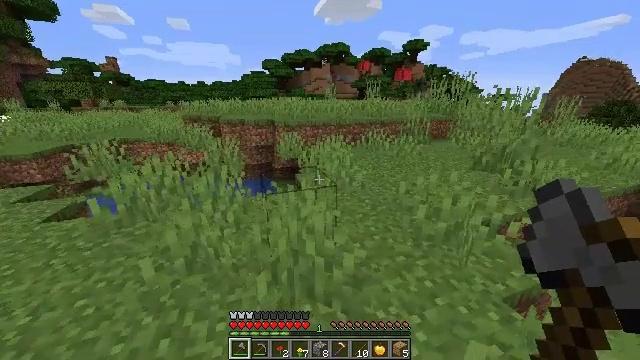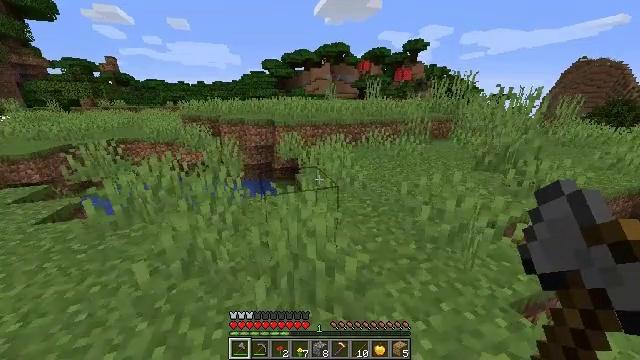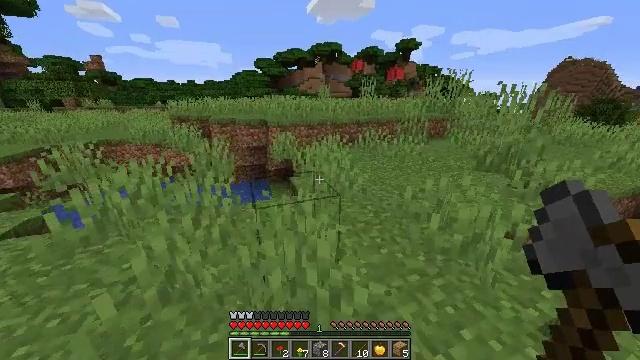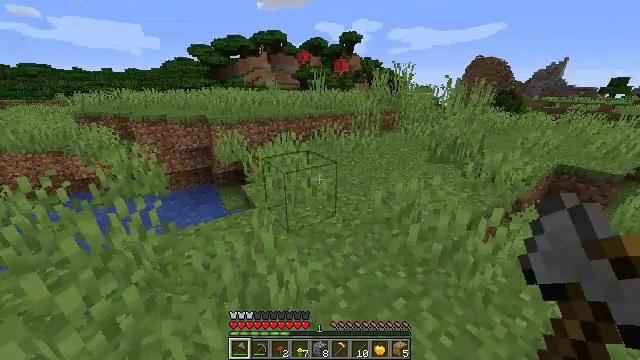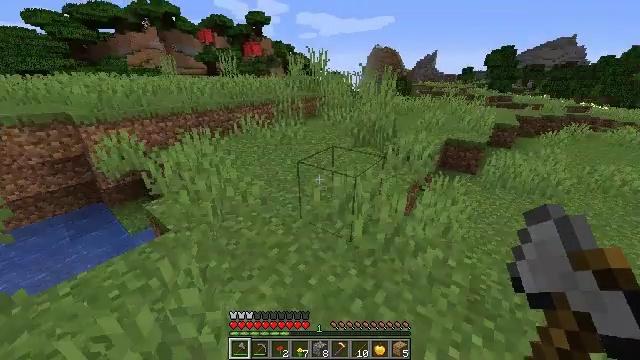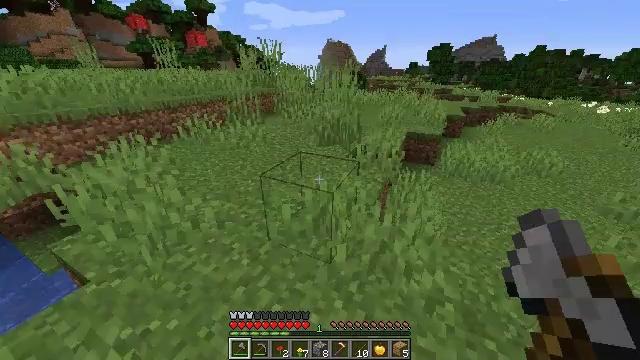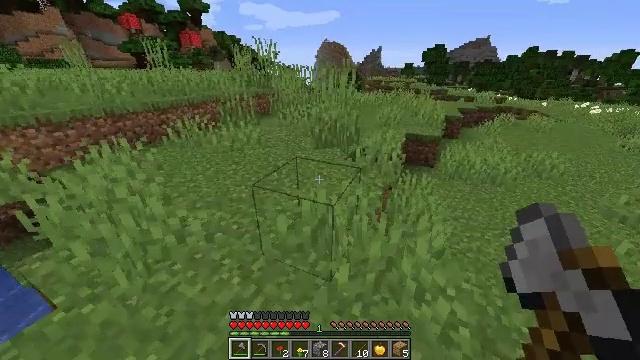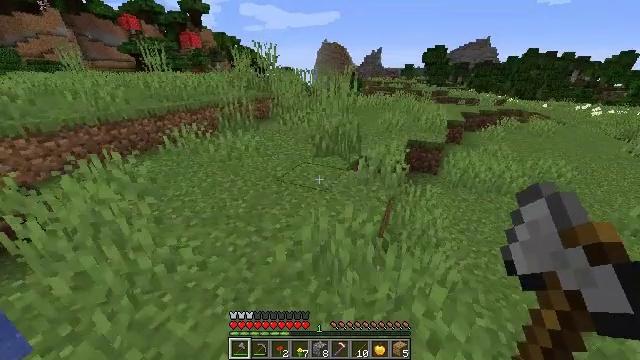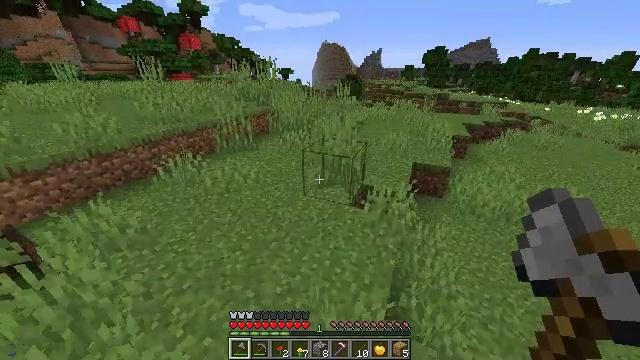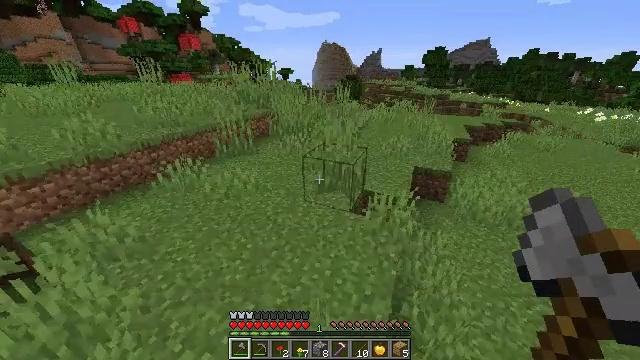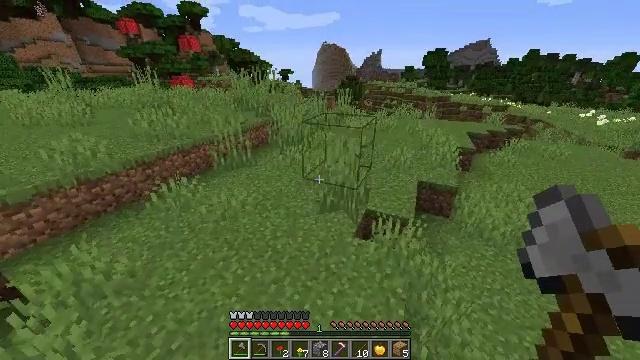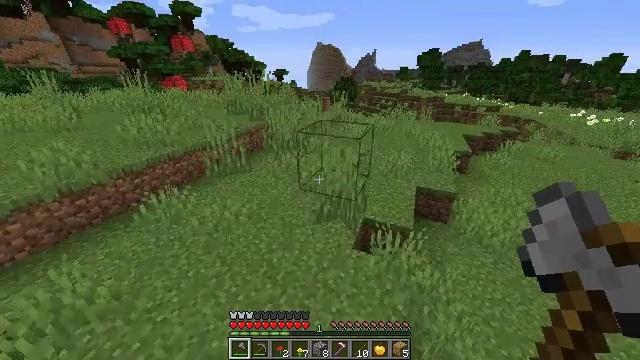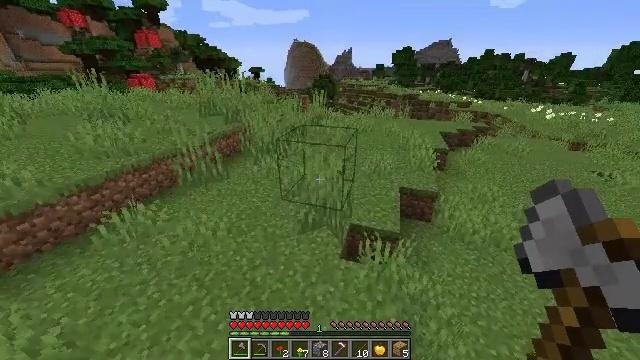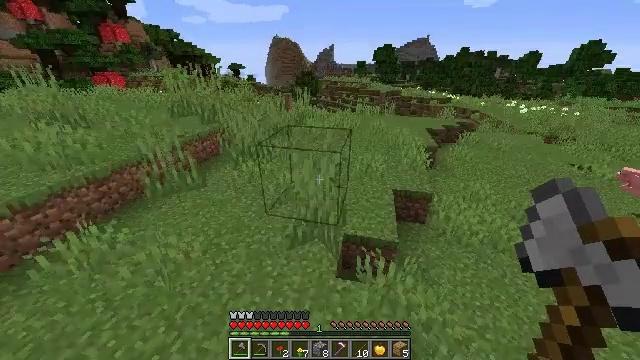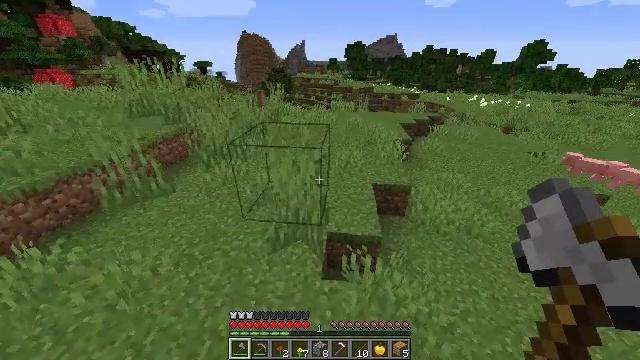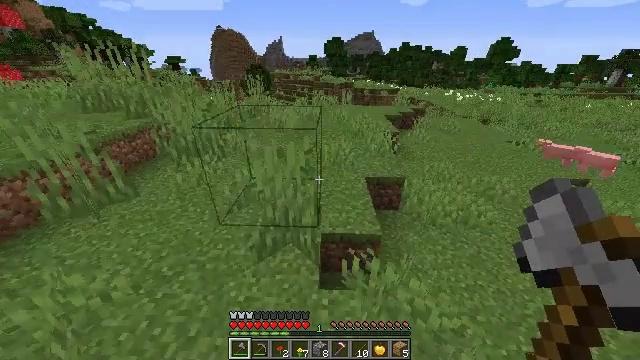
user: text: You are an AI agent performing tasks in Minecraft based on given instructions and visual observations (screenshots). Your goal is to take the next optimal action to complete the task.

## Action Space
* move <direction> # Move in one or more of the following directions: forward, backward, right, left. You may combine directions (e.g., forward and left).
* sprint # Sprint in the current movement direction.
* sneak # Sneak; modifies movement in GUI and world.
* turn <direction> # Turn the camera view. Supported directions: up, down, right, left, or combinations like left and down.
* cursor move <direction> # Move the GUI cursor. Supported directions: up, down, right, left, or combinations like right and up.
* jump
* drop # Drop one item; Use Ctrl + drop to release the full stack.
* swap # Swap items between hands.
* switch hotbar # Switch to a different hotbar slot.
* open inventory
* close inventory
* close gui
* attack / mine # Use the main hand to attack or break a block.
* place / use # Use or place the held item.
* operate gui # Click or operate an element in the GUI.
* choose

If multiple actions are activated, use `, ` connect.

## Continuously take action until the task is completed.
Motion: motion action
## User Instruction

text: Collect oxeye daisy from the ground.
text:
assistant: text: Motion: move forward
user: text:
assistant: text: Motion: move forward, turn right
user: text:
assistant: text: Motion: move forward, turn right and down
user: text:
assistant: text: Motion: move forward, turn right and down
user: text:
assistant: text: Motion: move forward, turn right and down
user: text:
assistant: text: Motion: move forward, turn right
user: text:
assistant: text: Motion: move forward, jump
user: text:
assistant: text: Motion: move forward, jump
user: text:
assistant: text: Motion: move forward, jump
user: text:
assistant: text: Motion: move forward, jump
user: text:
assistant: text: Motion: move forward, turn right, jump
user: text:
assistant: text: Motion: move forward, turn right, jump
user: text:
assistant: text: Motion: move forward, turn right, jump
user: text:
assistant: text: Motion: move forward, turn right, jump
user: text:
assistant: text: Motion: move forward, turn right, jump
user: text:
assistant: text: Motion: move forward, turn right, jump
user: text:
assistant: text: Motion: move forward, turn right, jump
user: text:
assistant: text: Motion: move forward, jump
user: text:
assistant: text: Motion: move forward, jump
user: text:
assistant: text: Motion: move forward, turn right, jump
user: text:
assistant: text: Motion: move forward, turn right, jump
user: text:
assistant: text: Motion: move forward, turn right, jump
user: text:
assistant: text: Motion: move forward, turn right, jump
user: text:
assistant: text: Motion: move forward, turn right, jump
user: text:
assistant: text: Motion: move forward, jump
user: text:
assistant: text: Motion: move forward, jump
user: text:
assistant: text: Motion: move forward, jump
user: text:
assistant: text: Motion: move forward, jump
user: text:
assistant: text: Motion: move forward, jump
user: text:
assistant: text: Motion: move forward, jump